Current action and preconditions to check: path_clear

Your task: For each precondition in the list above, predict whether it will hold at this action.

Consider the current scene as observed from the mobile robot's camera, and analyze the predicted future states of all dynamic agents (e.g., people, animals, vehicles, or any moving entities) within the NEXT SECOND.

IMPORTANT: Only answer "very likely" if you are absolutely certain—based on strong, clear evidence—that a dynamic agent will violate the precondition in the predicted future state. Do NOT answer "very likely" for unlikely, ambiguous, or low-probability risks.

Ask yourself for each precondition: Is there a high probability, with clear and convincing evidence, that the predicted future states of any dynamic agent will interfere with the predicted future state of the currently executing action within the NEXT SECOND, causing that precondition to fail?

Assess the risk level based on these predictions. Use "likely" or "very likely" if motions create a clear risk of interference.

Use "neutral" or "improbable" if agents are nearby but their predicted paths are clearly diverging or non-conflicting.

Failure Risk Categories: "very improbable", "improbable", "neutral", "likely", "very likely"

Answer Format: Output ONLY the probability_of_failure value from these categories: "very improbable", "improbable", "neutral", "likely", "very likely"

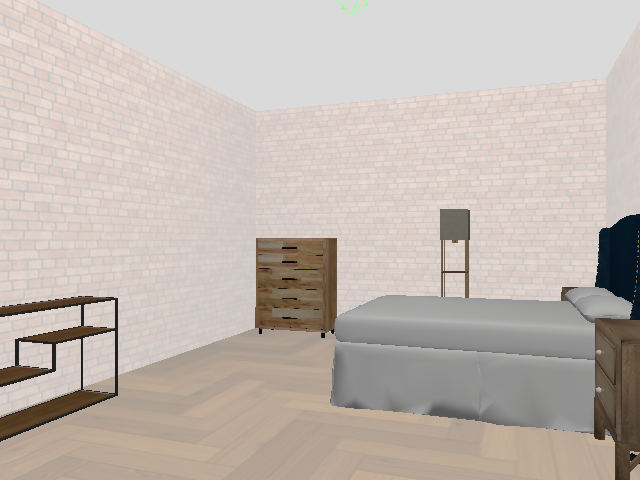

Answer: very improbable